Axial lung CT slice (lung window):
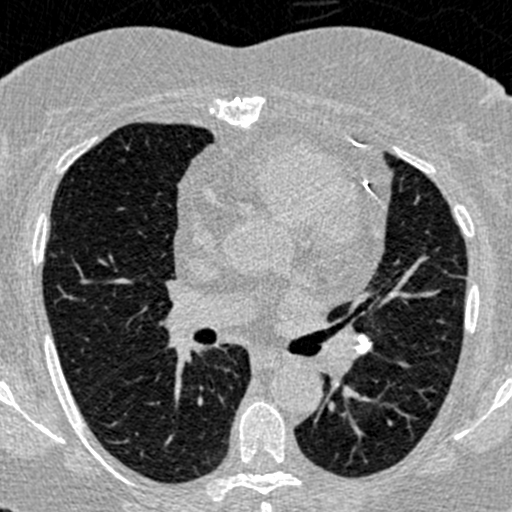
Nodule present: yes
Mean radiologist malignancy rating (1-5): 1